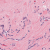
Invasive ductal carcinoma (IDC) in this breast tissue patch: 0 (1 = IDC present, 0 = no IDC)